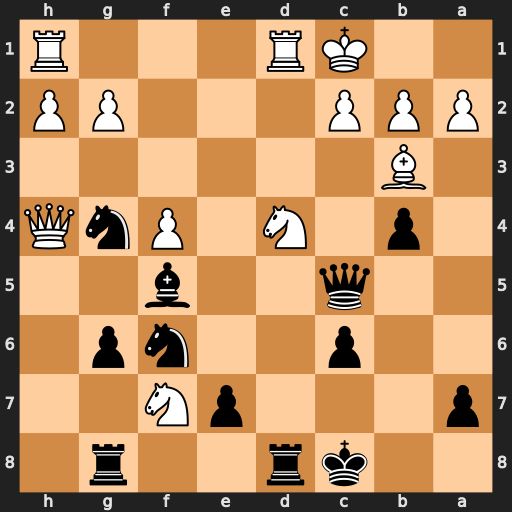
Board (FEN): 2kr2r1/p3pN2/2p2np1/2q2b2/1p1N1PnQ/1B6/PPP3PP/2KR3R
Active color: b
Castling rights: -
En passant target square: -
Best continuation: Rxd4 Rxd4 Qxd4